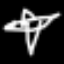
Label: airplane